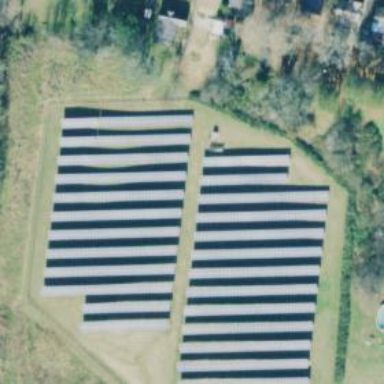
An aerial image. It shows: Solar power generator.